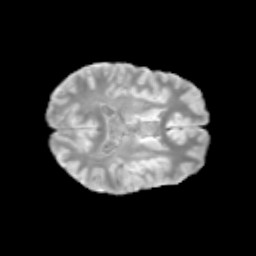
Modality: T2w
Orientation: axial
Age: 12
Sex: male
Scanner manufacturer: siemens
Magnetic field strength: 3 T
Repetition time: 3.8 s
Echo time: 0.07 s